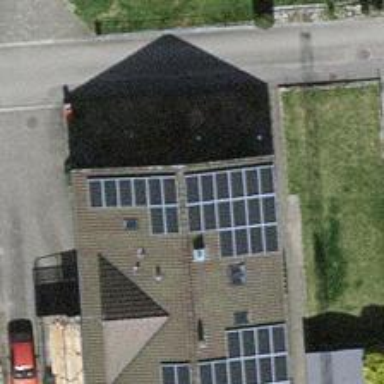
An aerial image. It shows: Solar photovoltaic panel generator.